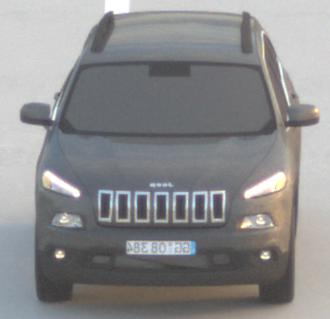
Make: Jeep
Model: Cherokee 3.2 V6 Pentastar
Detailed model: Cherokee (KL)
Model produced from: 2014/07
Model produced until: 2015/07
Doors: 5
Color: gray
Road condition: dry road
Daytime: sunrise or sunset
Contrast: low contrast